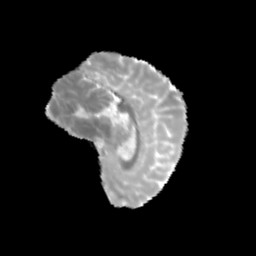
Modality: MD
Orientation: sagittal
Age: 13
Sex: female
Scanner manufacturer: siemens
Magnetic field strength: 3 T
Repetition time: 3.8 s
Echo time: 0.07 s